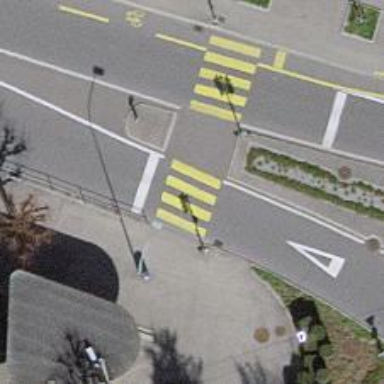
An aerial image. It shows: Marked zebra crossing with clear markings.